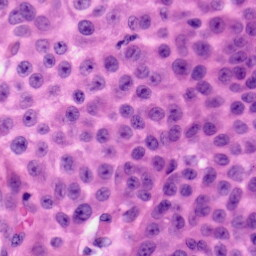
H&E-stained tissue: Skin